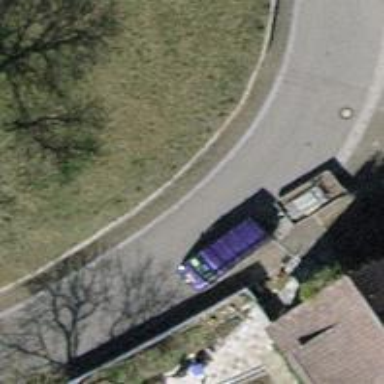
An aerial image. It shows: Residential road with asphalt surface and sidewalk on the left.